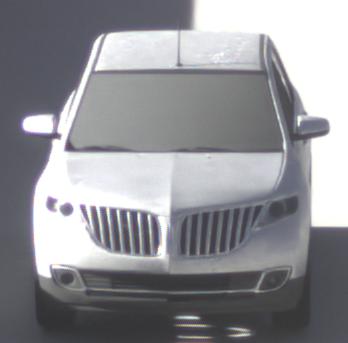
Make: Lincoln
Model: MKX
Detailed model: Gen. 1 CD3
Model produced from: 2010
Model produced until: 2015
Doors: 5
Color: white
Road condition: dry road
Daytime: morning or afternoon
Contrast: high contrast